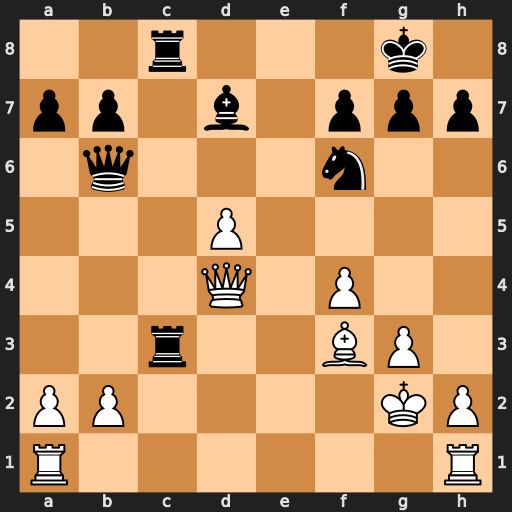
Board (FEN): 2r3k1/pp1b1ppp/1q3n2/3P4/3Q1P2/2r2BP1/PP4KP/R6R
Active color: w
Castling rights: -
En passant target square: -
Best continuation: Qxb6 Rc2+ Qf2 Rxf2+ Kxf2